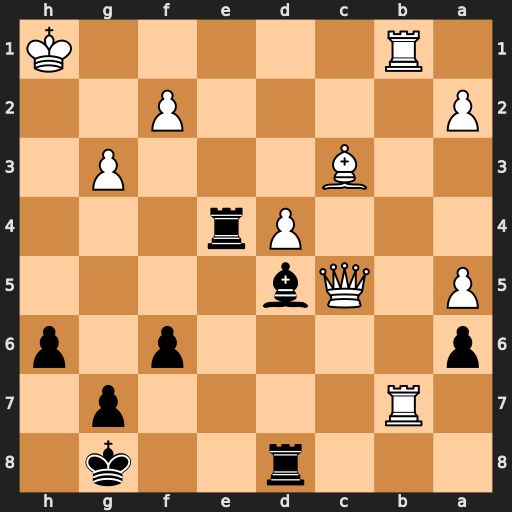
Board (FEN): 3r2k1/1R4p1/p4p1p/P1Qb4/3Pr3/2B3P1/P4P2/1R5K
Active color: b
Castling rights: -
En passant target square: -
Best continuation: Rh4+ Kg1 Rh1#